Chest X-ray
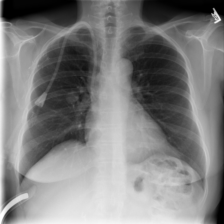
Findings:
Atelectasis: negative
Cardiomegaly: negative
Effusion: negative
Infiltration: negative
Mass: positive
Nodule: negative
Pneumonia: negative
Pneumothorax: negative
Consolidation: negative
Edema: negative
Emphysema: negative
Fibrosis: negative
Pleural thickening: negative
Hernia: negative